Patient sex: M
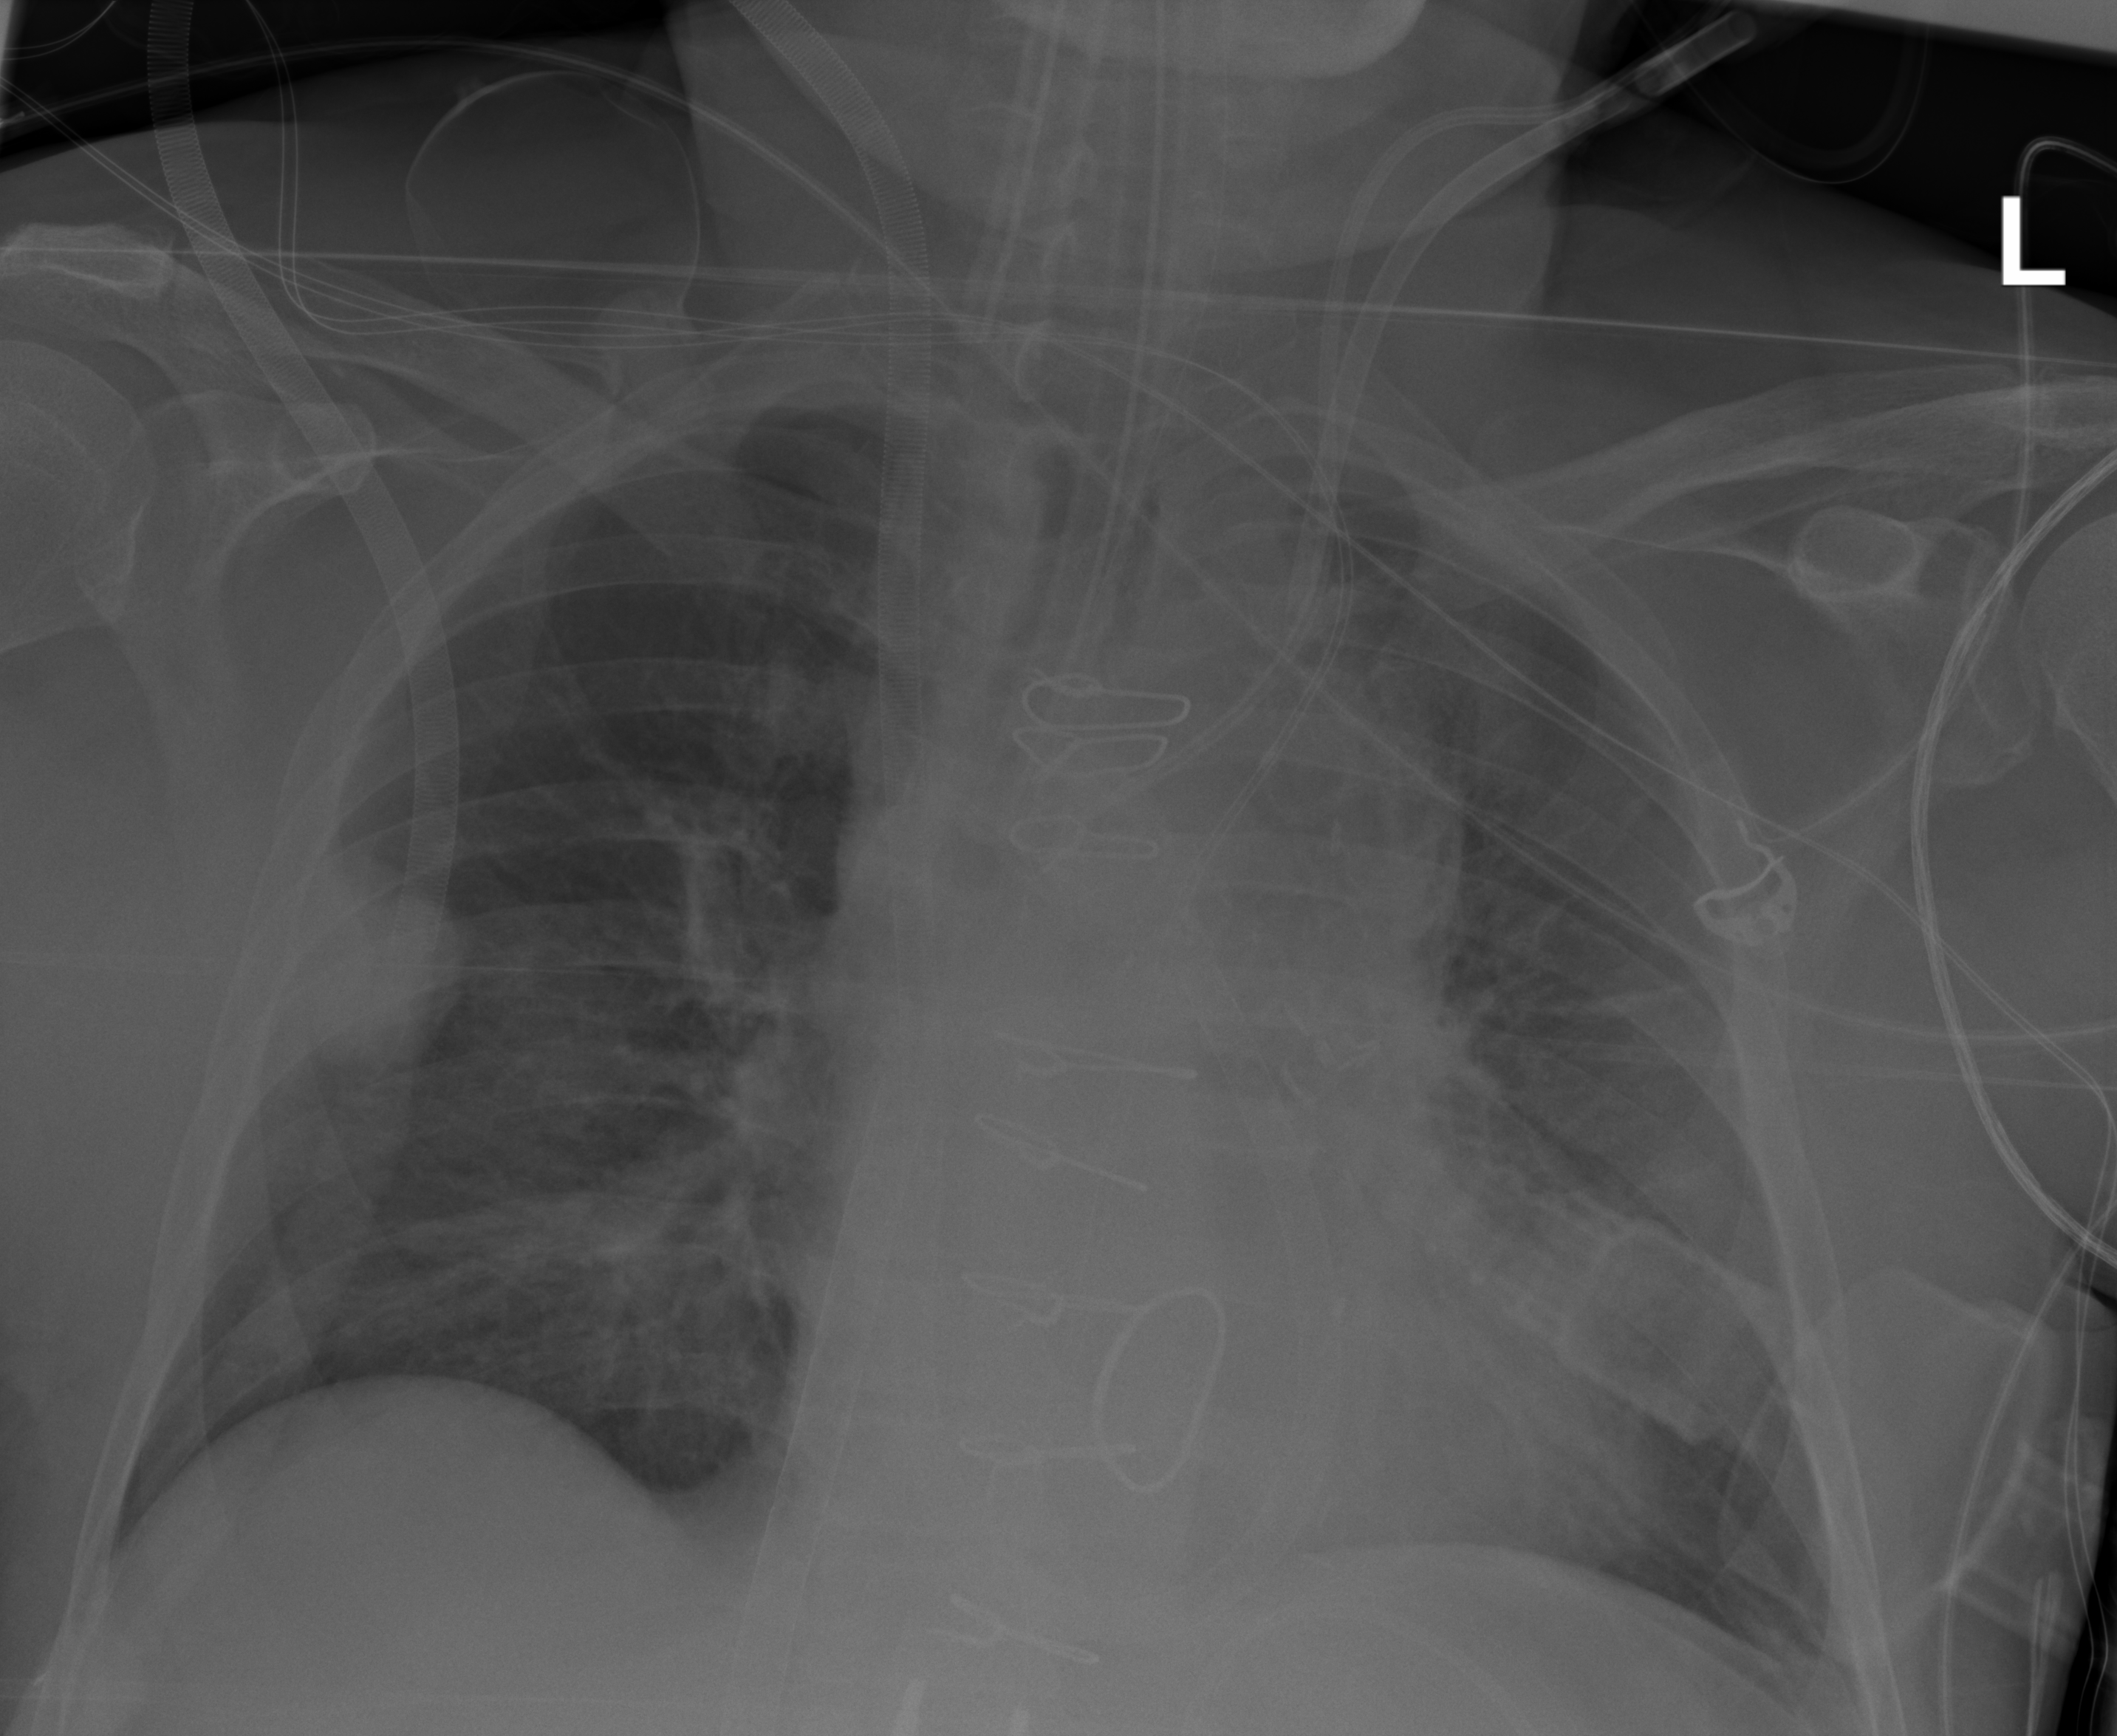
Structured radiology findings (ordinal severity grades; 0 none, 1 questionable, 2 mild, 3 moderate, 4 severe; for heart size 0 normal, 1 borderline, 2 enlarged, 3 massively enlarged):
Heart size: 2
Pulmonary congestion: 3
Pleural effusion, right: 0
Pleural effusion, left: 2
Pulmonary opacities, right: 2
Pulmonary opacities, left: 2
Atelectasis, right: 2
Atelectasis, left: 2